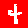
Digit: 4